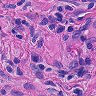
Metastatic tissue present: yes